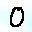
Label: 0